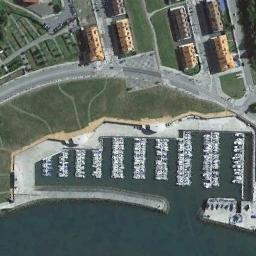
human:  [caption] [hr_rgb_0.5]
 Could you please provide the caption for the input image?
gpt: Harbor ships come in all shapes and sizes .

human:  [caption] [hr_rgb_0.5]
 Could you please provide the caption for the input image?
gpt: The harbor has lots of neatly docked boats and a lawn is next to the harbor .

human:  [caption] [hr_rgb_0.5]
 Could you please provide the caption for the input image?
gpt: Lots of buildings are near the harbor .

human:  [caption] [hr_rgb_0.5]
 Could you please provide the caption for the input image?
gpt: Many yachts are neatly arranged on the sea next to the harbor next to the building and the road  The harbor is surrounded by the harbor .

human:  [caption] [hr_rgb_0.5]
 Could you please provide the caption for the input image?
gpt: There are some brown buildings and green lawns beside the harbor .